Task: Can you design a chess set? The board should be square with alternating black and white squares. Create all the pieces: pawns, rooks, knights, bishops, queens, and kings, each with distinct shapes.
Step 1062:
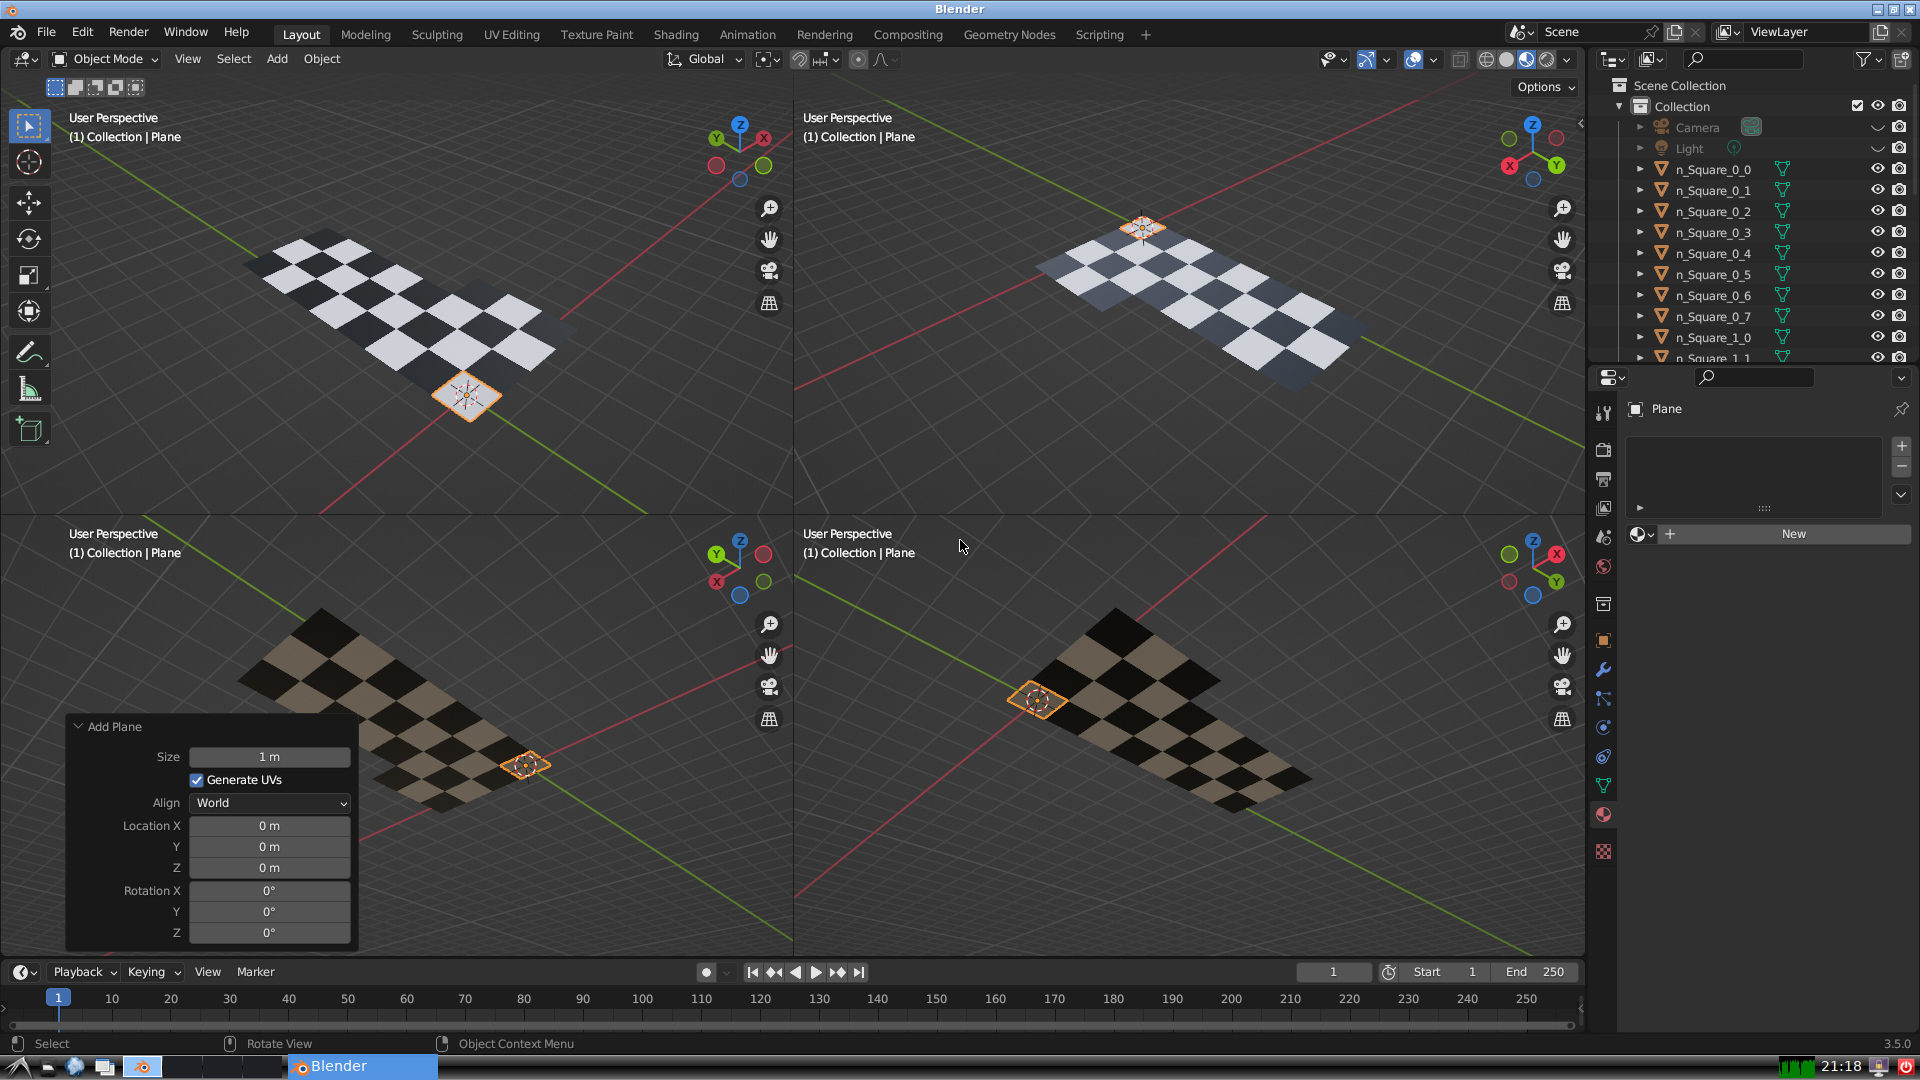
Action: {"key_press": ['Ctrl, Home']}